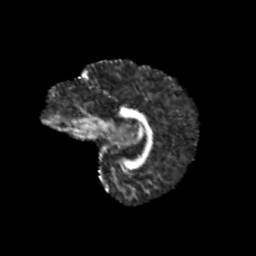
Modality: FA
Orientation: sagittal
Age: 12
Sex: female
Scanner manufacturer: siemens
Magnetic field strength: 3 T
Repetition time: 3.8 s
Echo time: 0.07 s